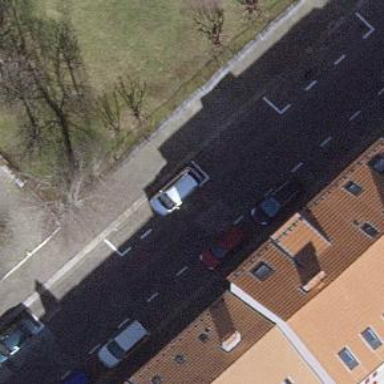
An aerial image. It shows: Street-side parking with parallel orientation.